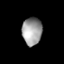
Tissue: lung
Cell type: Others
Senescence score: 0.2086
Nuclear area (px): 534
Mean DAPI intensity: 158.378